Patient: sex M, age 58
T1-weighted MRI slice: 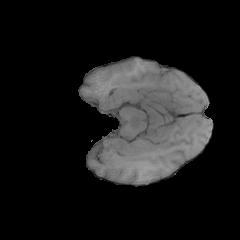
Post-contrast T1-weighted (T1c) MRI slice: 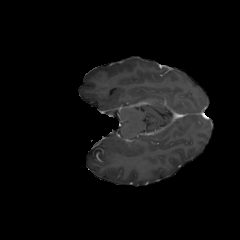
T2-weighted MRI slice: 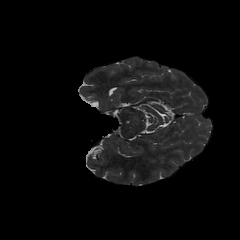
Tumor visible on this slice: no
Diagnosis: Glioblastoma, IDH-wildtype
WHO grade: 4